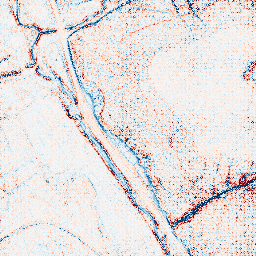
Category: edge_preserving
Decomposition family: anisotropic_diffusion
Decomposition parameters: iterations: 20
kappa: 100
gamma: 0.05
Upsampling method: regularized
Upsampling parameters: scale: 4
lambda_reg: 0.1
Upsampling scale: 4